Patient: sex M, age 43
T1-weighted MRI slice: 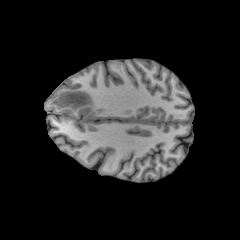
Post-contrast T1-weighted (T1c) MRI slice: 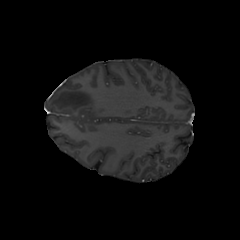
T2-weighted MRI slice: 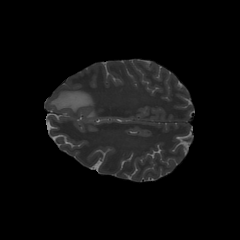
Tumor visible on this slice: yes
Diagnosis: Glioblastoma, IDH-wildtype
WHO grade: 4